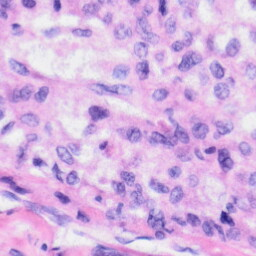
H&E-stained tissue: Liver